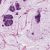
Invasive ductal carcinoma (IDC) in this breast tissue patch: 1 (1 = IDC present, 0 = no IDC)